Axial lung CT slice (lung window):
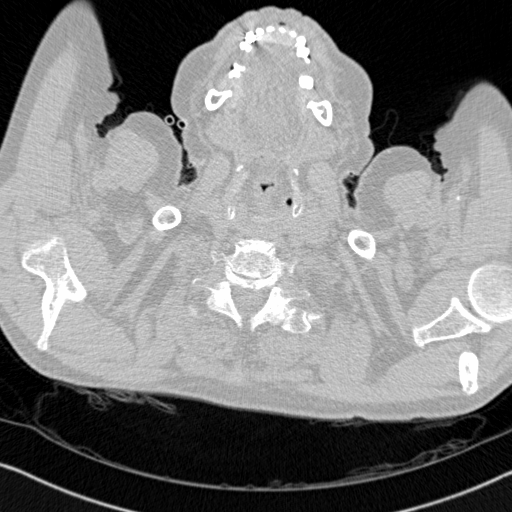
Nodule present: no